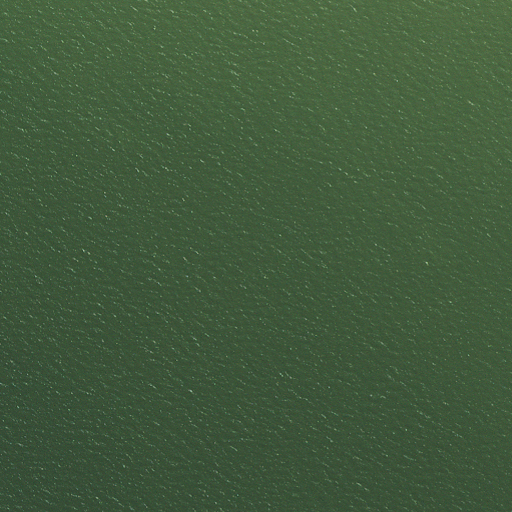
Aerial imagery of island in Maryland named Cow Island containing only open water